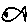
Label: fish